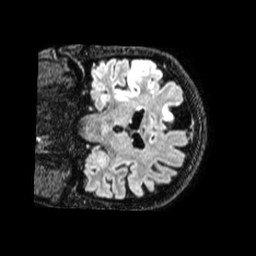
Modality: FLAIR
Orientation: coronal
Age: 76
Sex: female
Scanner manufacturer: philips
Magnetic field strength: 1.5 T
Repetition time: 4.8 s
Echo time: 0.3575 s